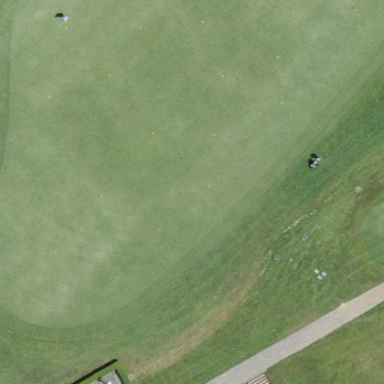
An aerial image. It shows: Golf green.